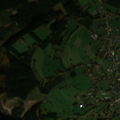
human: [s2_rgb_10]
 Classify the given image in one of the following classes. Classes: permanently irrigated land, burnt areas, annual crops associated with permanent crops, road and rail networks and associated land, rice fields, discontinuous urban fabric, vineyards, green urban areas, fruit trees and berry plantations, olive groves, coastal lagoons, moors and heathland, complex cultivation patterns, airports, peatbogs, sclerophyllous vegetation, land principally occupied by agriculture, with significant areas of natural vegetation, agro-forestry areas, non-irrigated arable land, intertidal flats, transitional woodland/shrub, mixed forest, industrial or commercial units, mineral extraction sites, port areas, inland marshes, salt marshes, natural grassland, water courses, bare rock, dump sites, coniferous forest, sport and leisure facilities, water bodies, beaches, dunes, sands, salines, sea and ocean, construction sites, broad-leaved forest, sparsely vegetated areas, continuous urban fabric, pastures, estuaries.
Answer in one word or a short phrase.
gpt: discontinuous urban fabric, pastures, land principally occupied by agriculture, with significant areas of natural vegetation, coniferous forest